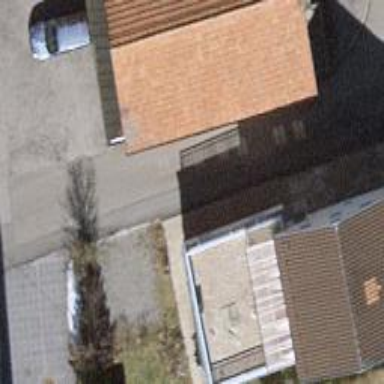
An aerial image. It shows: Excellent paved alleyway (service road) with grade1 tracktype.